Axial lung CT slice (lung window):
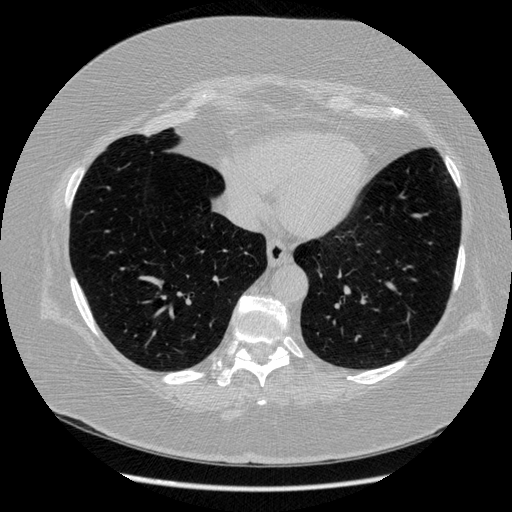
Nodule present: no